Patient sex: M
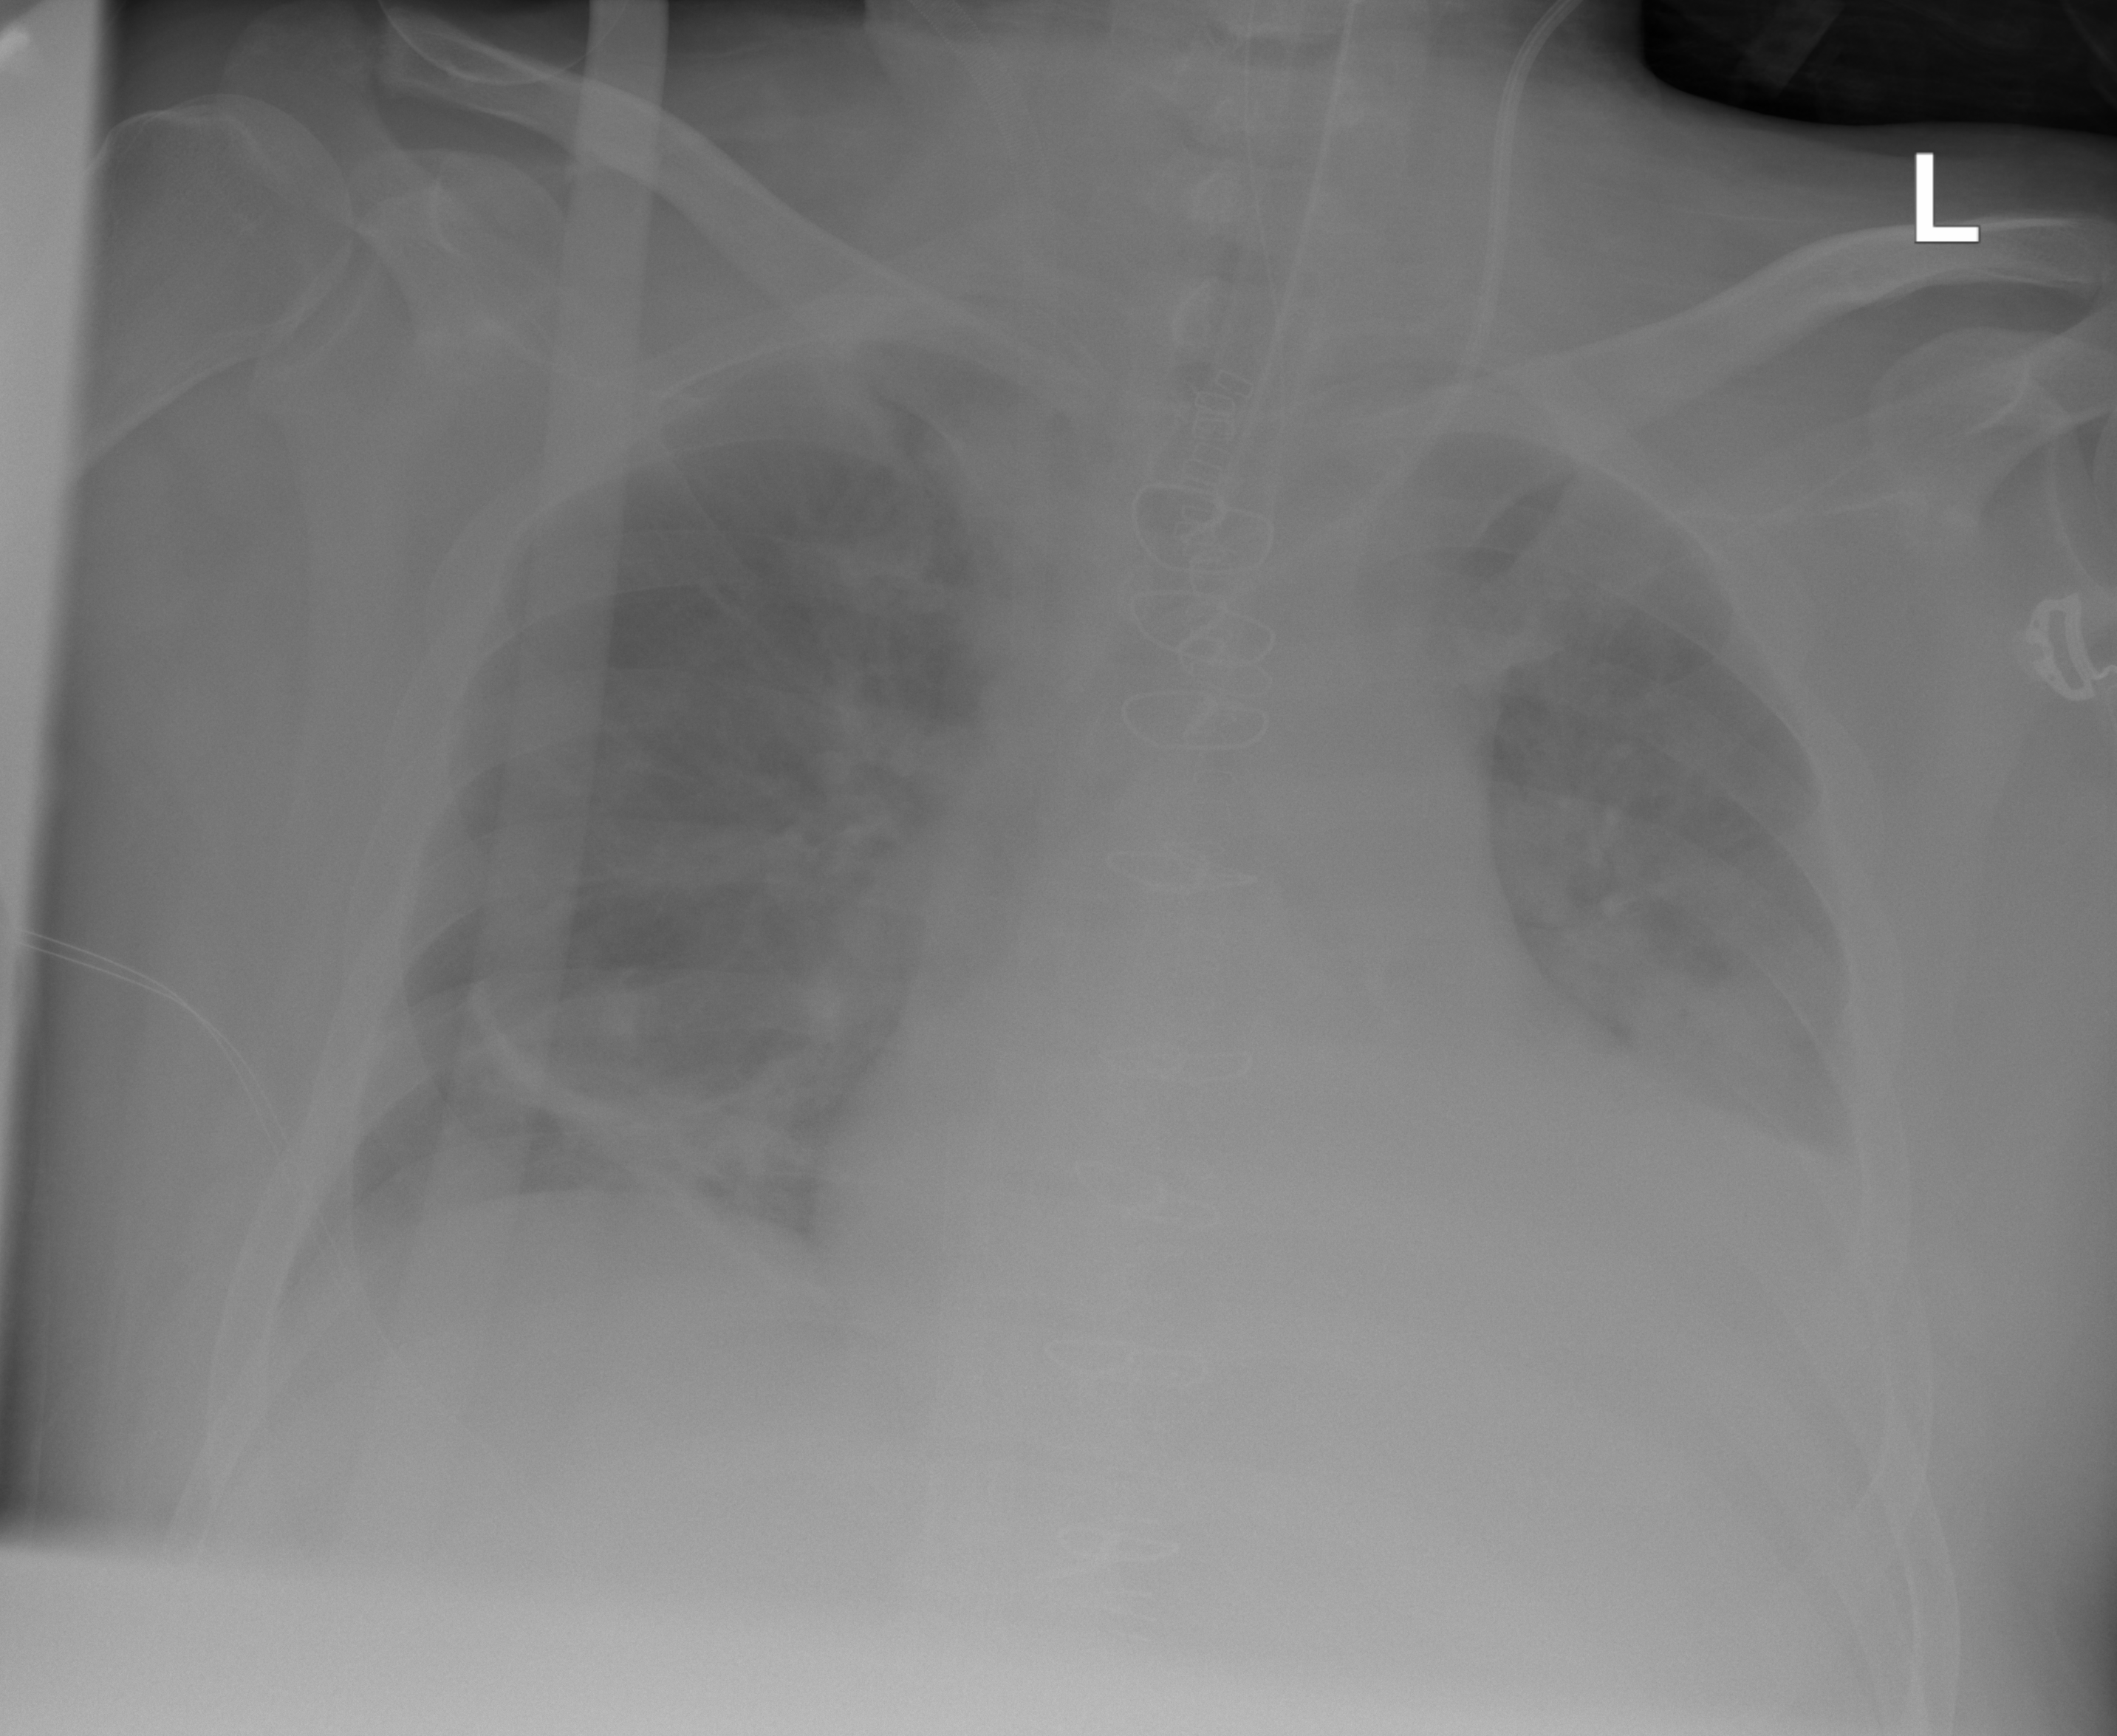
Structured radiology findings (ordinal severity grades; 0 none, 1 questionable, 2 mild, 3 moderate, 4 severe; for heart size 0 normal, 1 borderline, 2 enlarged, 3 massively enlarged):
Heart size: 2
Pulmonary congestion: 2
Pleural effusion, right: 0
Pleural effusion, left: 2
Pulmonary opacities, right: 0
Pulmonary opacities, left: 2
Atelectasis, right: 2
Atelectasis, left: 2